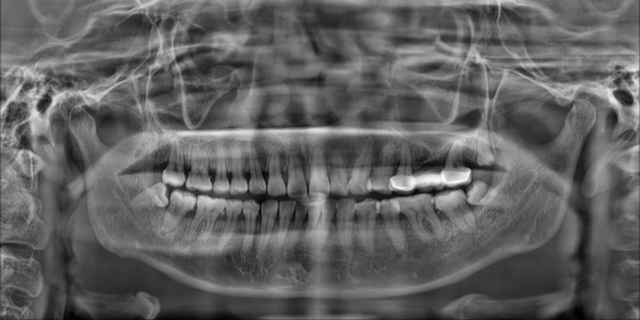
adult